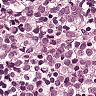
Metastatic tissue present: yes